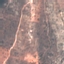
Land use / land cover class: HerbaceousVegetation